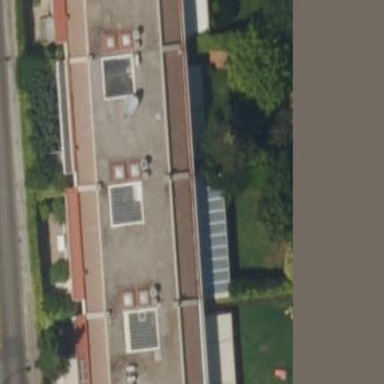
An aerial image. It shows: Terrace building.